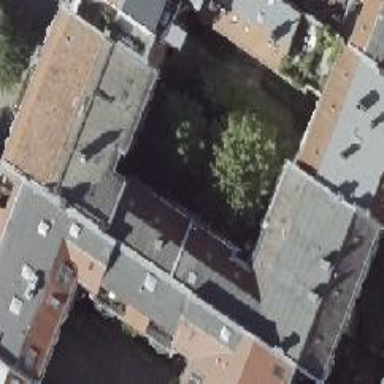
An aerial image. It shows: White apartment building with red gambrel roof made of roof tiles.